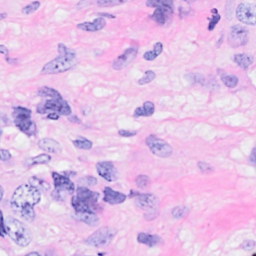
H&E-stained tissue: Breast